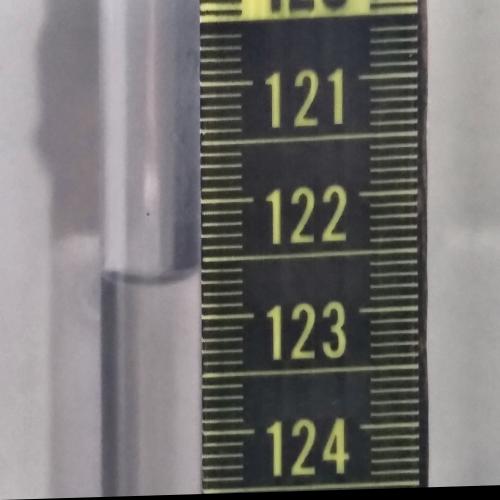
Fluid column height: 122.6 cm